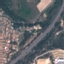
Label: Highway